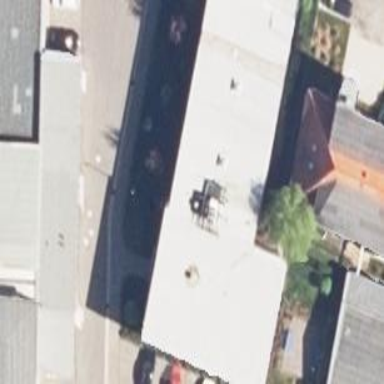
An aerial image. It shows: Commercial building.